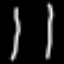
Label: line